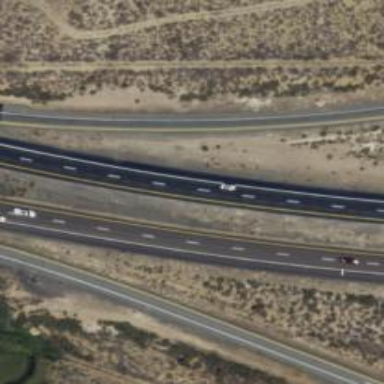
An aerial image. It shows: Asphalt trunk link road.